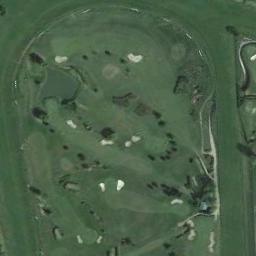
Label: golf_course